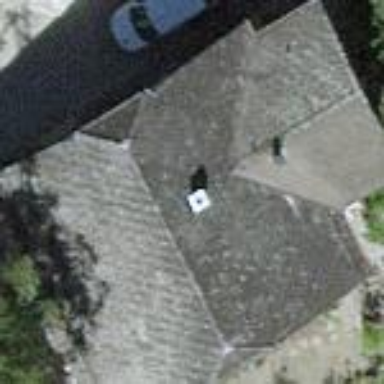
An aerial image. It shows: Half-hipped roof house.